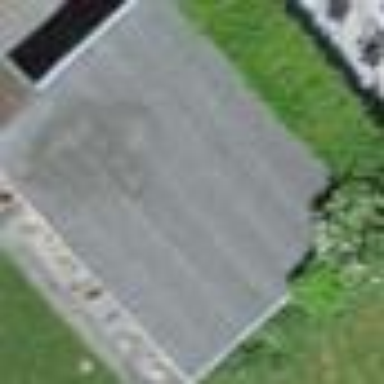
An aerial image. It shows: Garage building.